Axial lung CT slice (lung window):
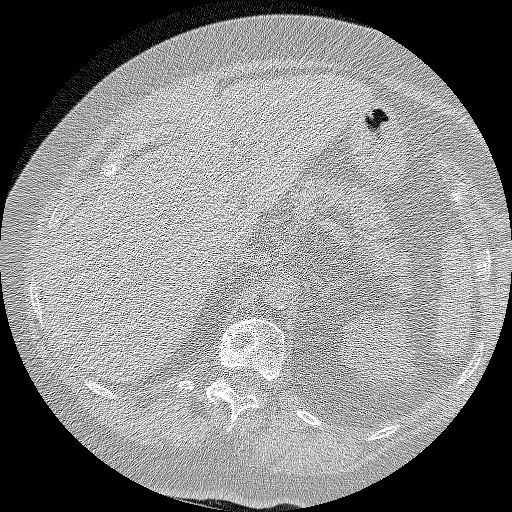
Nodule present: no